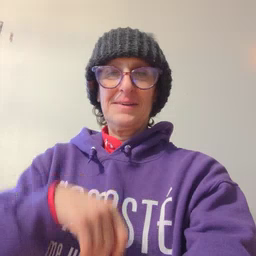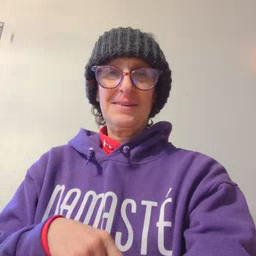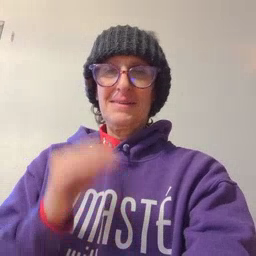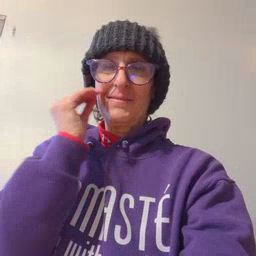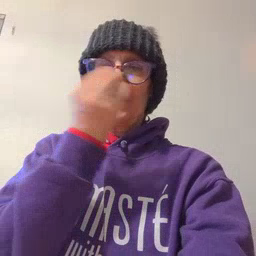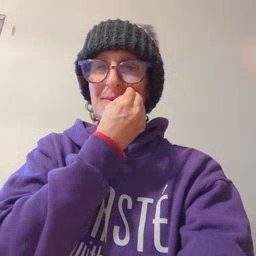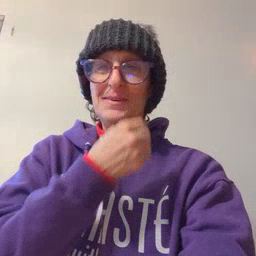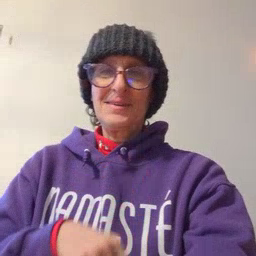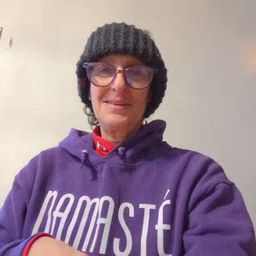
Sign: flower